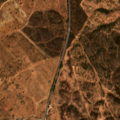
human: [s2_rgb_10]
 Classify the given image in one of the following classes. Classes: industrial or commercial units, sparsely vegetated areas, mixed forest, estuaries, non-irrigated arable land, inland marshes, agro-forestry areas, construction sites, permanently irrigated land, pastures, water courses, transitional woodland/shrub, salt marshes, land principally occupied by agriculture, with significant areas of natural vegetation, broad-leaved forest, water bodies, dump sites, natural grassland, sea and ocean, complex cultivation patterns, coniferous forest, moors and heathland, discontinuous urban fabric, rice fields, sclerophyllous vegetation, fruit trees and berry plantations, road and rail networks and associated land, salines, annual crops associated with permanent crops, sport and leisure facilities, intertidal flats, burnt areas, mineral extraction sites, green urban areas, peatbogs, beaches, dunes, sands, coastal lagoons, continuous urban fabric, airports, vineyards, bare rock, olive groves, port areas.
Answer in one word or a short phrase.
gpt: pastures, agro-forestry areas, broad-leaved forest, transitional woodland/shrub